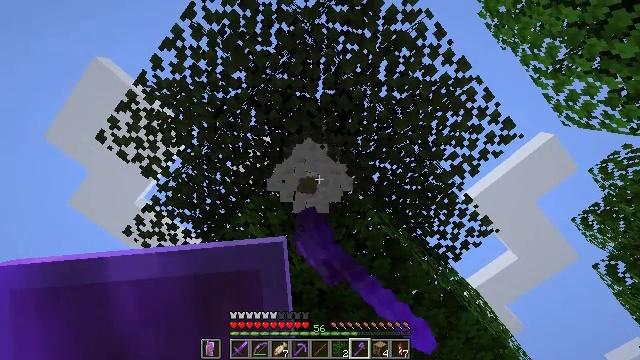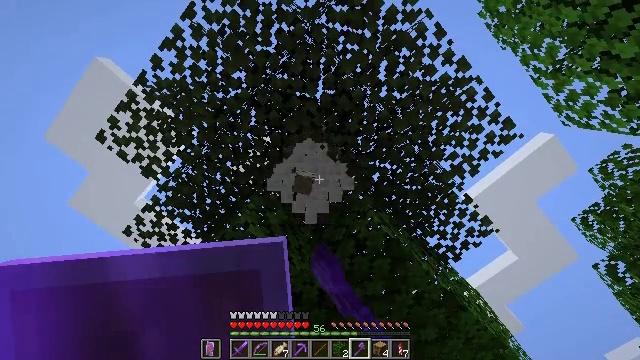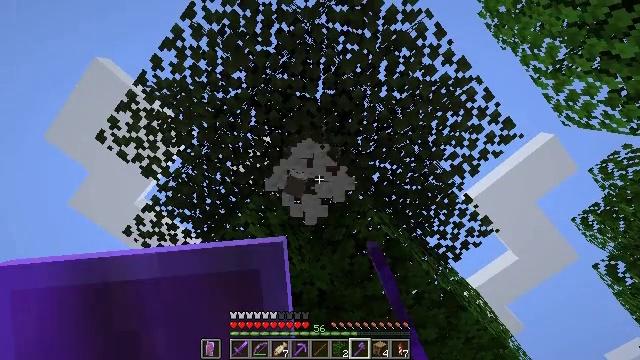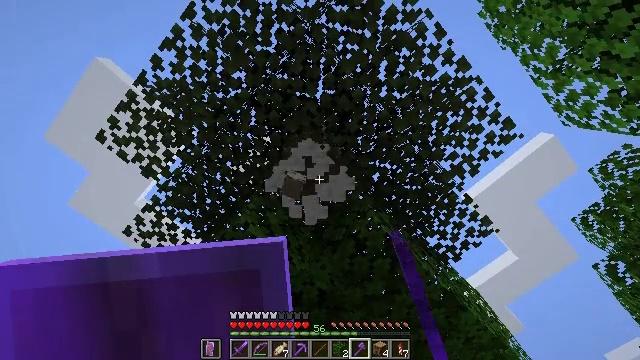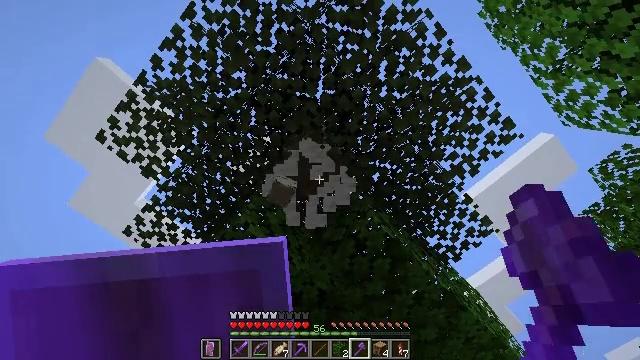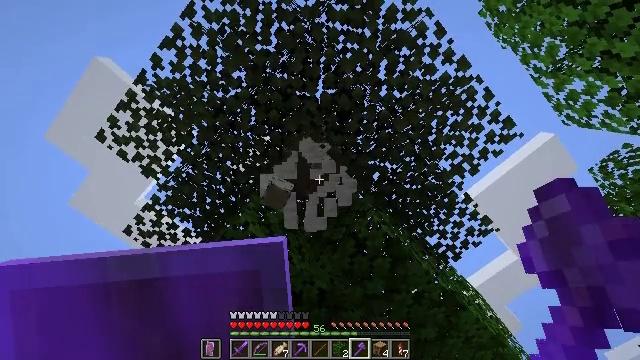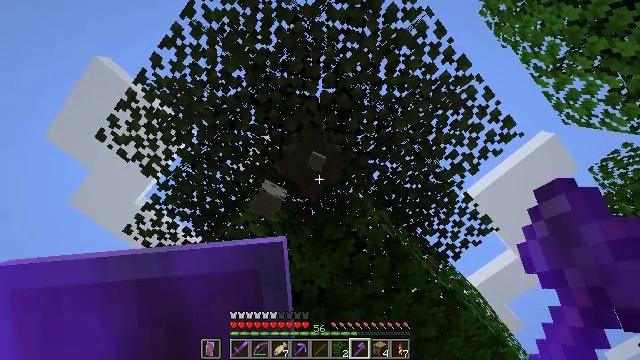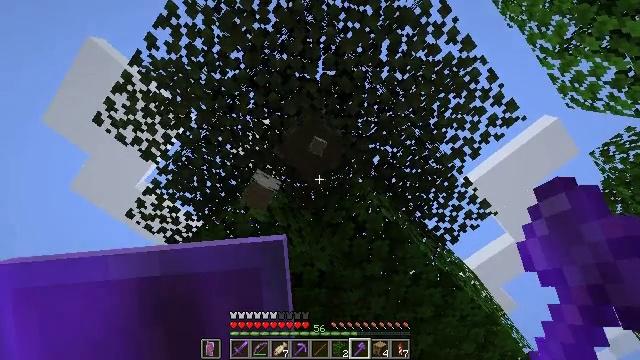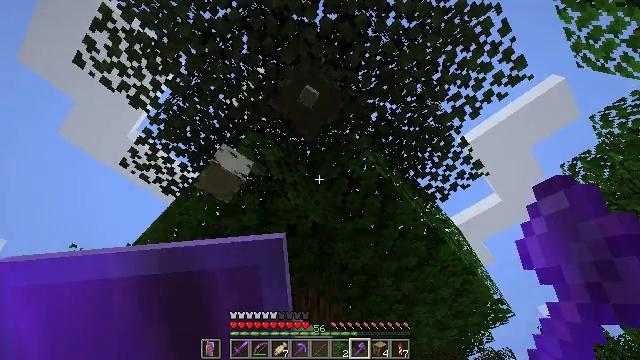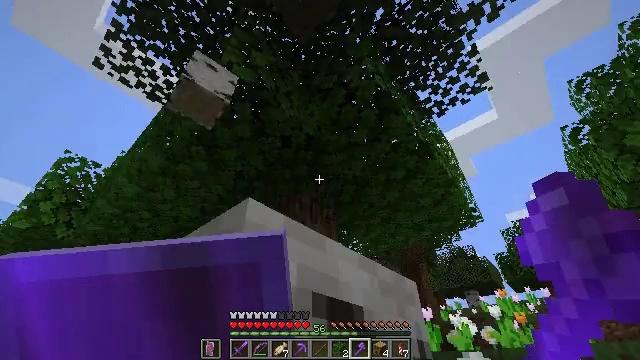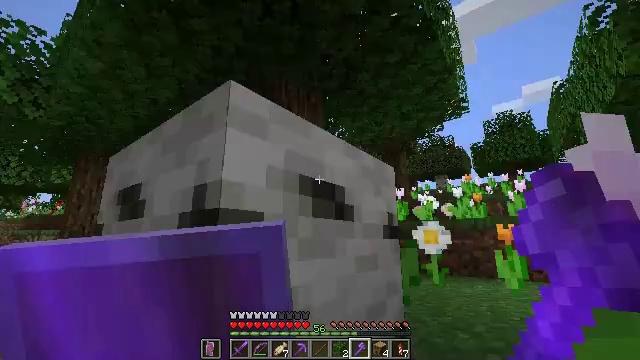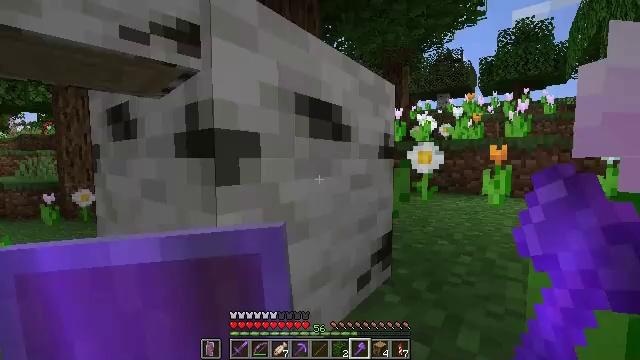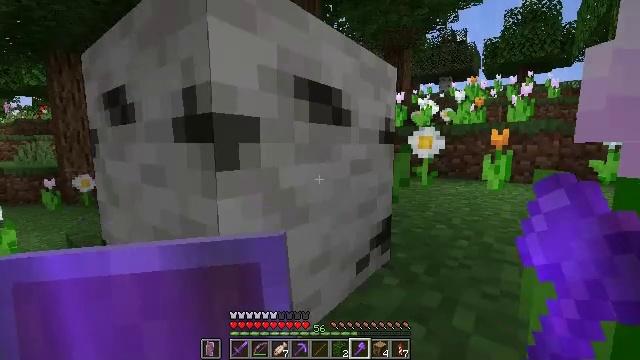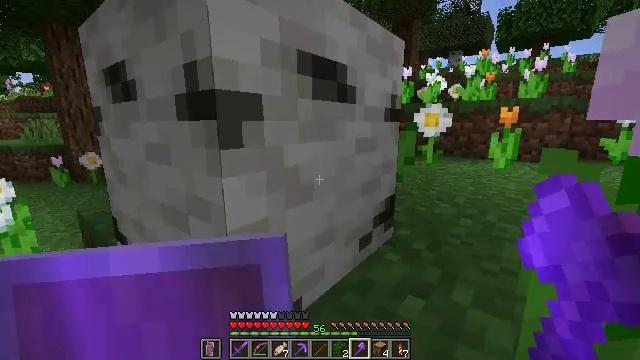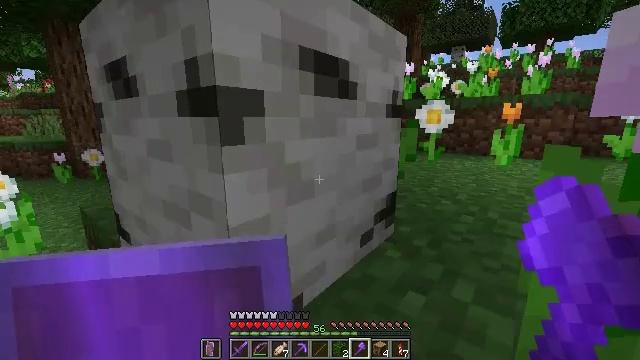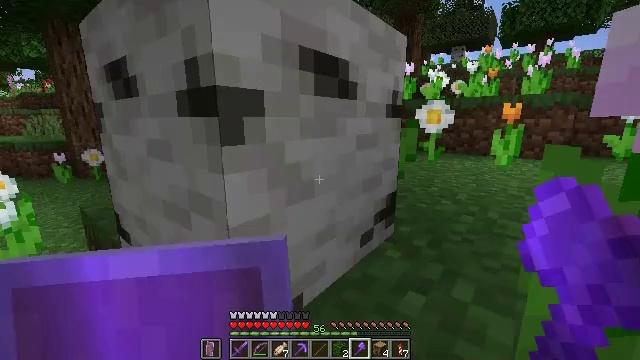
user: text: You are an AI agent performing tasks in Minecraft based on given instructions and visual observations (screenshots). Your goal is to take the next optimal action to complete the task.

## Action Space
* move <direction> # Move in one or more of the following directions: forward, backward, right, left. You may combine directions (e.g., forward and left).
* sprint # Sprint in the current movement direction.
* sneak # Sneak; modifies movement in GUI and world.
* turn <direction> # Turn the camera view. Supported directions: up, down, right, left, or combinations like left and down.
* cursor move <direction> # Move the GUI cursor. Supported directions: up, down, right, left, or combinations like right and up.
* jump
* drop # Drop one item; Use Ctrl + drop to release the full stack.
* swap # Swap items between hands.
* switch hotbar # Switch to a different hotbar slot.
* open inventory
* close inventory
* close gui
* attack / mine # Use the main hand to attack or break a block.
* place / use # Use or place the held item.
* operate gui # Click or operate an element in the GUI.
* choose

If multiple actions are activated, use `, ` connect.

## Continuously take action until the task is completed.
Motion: motion action
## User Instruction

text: Use your axe to get birch logs.
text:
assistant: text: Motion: attack / mine
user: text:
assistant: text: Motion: attack / mine
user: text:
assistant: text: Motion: attack / mine
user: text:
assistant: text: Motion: attack / mine
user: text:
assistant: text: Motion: no_op
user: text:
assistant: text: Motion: no_op
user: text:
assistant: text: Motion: turn down
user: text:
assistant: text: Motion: turn right and down
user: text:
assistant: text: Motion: turn right and down
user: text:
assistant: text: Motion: turn right and down
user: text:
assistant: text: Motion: turn down
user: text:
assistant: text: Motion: turn down
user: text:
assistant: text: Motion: turn down
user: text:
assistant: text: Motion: no_op
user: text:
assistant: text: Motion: no_op
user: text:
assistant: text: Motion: no_op
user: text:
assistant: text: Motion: no_op
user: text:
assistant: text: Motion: no_op
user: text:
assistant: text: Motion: move forward, jump
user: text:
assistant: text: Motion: move forward, jump
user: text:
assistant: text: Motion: move forward, jump
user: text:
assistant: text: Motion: move forward, jump
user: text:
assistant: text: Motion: move forward and move right, jump
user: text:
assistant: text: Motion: move forward and move right, jump
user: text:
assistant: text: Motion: move forward and move right, jump
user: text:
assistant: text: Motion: move forward and move right, jump
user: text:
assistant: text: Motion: move forward and move right, turn left, jump
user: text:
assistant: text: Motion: move forward and move right, turn left and up, jump
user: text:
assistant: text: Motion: turn left and up
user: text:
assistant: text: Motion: no_op